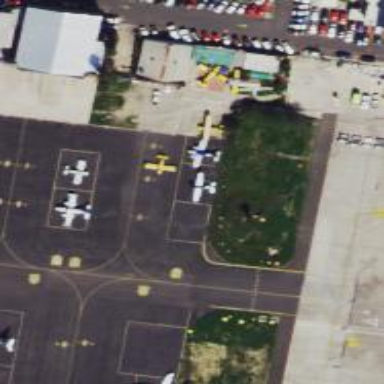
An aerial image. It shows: Image of taxiway at airport.